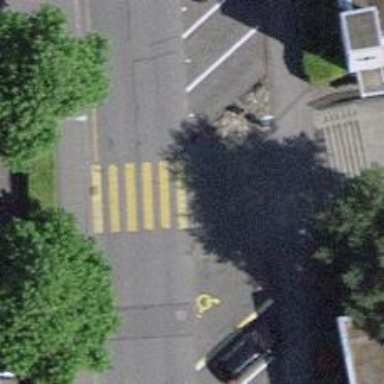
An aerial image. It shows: Kerb barrier.